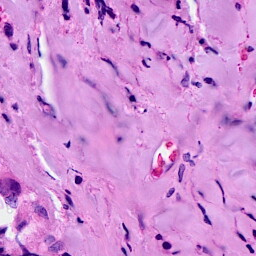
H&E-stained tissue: Breast